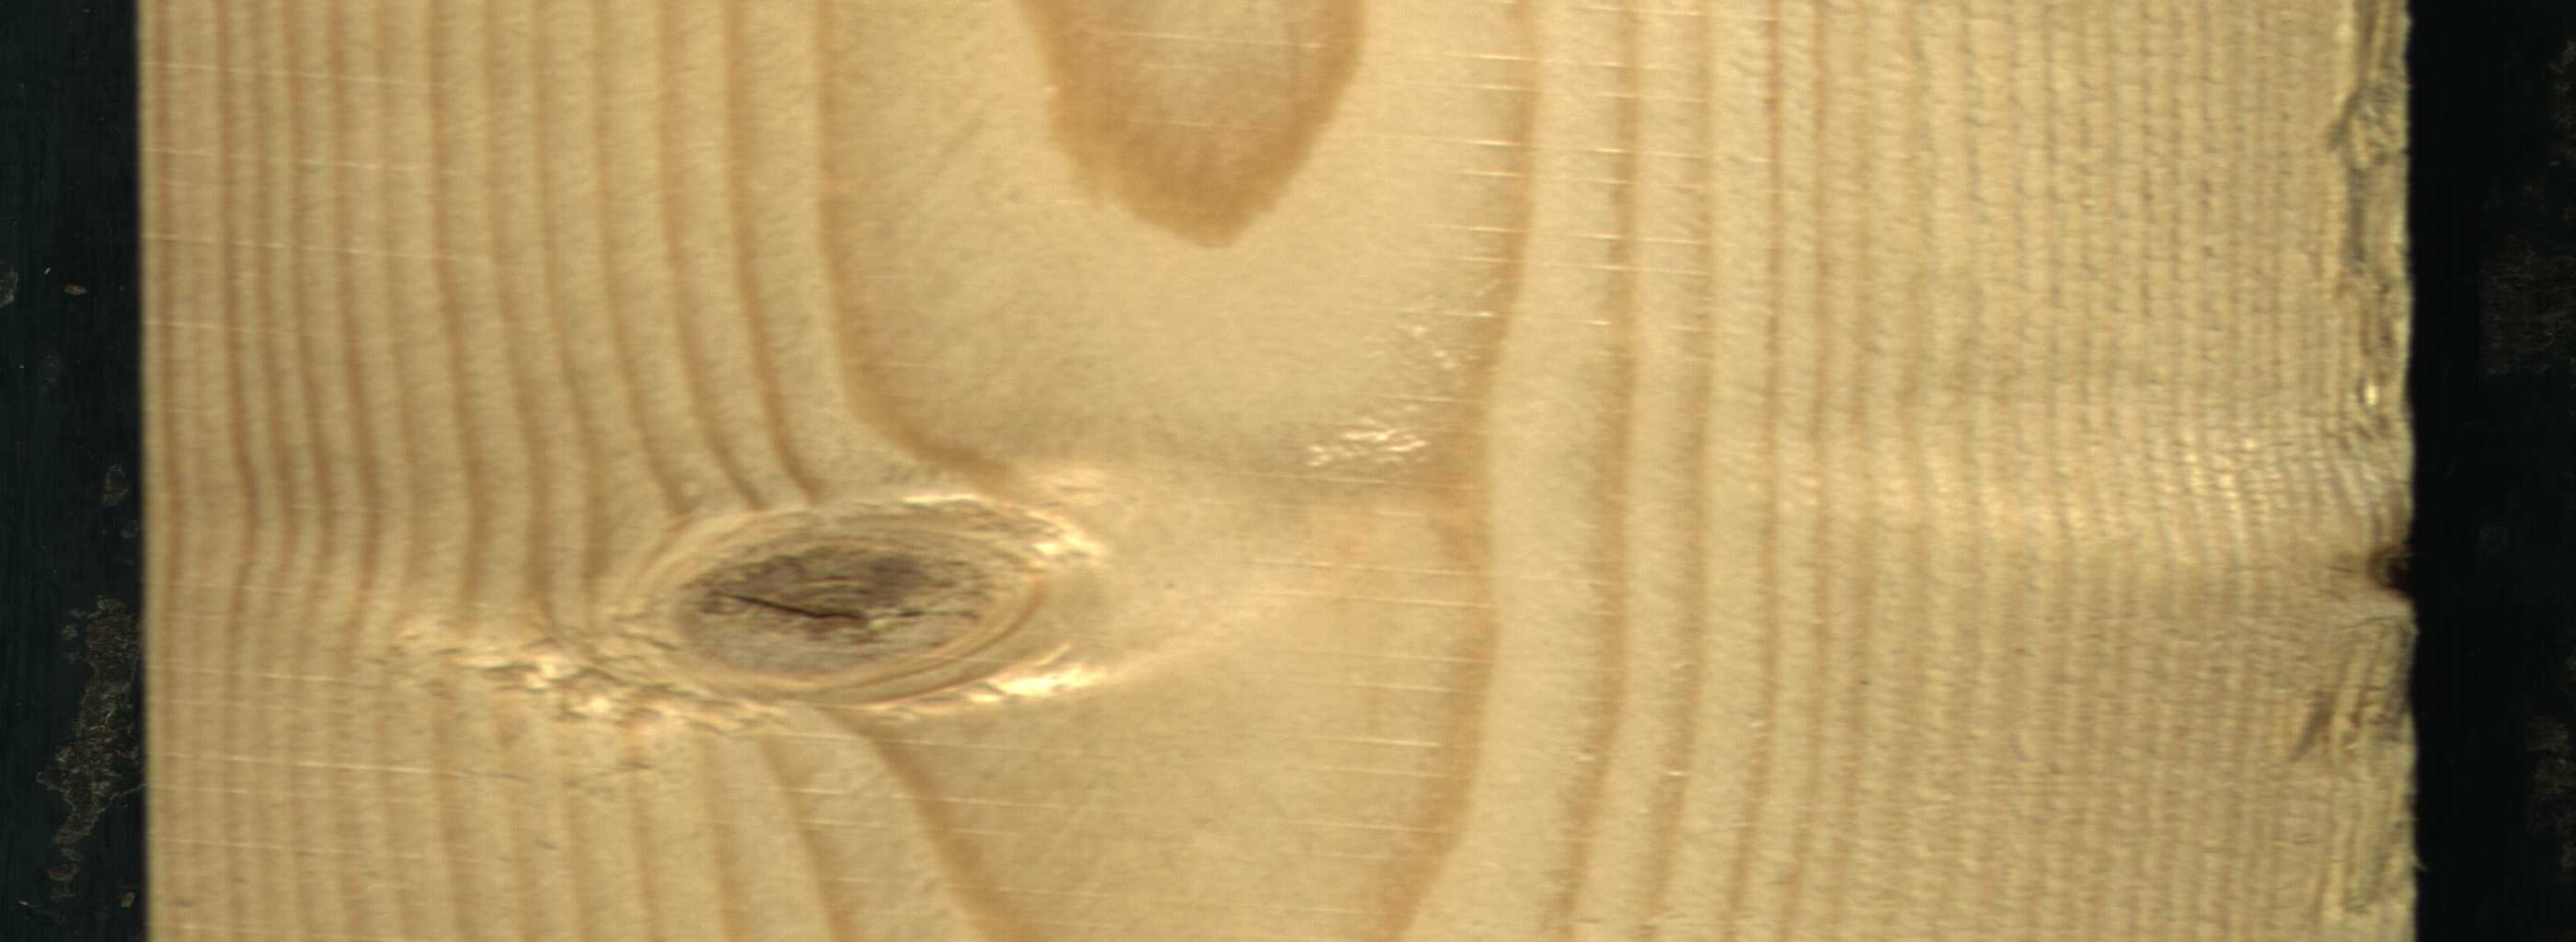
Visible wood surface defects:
knot_with_crack
Knot_missing